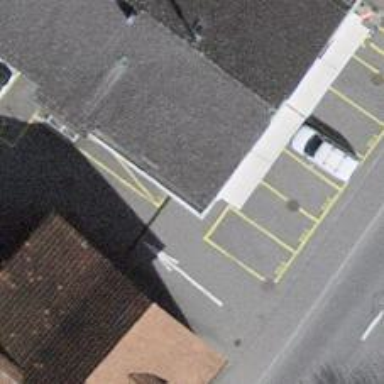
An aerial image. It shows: Surveillance system is in place.